Question: I have to doubts regarding to calling images that are stored in my project:
1-If i have an image stored at MyApp/images/image.gif
How can i tell the component h:graphicImage to find that image?
I tried this but it didn't work
'''
<h:graphicImage value="MyApp/images/image.gif"/>
'''
2- I am interested in knowing how to call images that are stored under WEB-INF/images
I read somewhere that I need a servlet for that because cannot be accessed directly.
Is that true? How can i do that?
This is a print screen of my projectStructure, so you can see where are the files where i need to access.

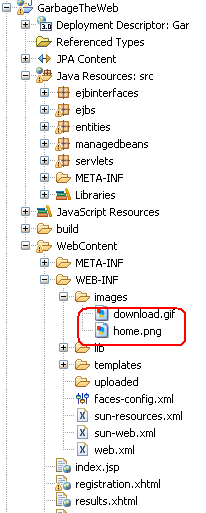
Answer: Here is a summary of the cause of you issue:
- -
You have several options:
1. Move the images directory such that it is under the WebContent directory, but is not under the WEB-INf directory. For example, *WebContent/images*
2. Intercept requests for images in a servlet or filter, read the file from within the servlet or filter, then return the file. There are 3rd party implementations of this. I like the Spring ResourceServlet class; if nothing else, it will demonstrate this technique (it is open source, so you can just read the code if you like).